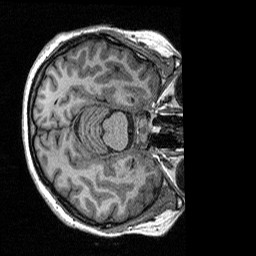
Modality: T1w
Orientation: axial
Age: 37
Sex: female
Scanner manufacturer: siemens
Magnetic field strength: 3 T
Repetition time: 2.3 s
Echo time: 0.00298 s